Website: slack
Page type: billing-address
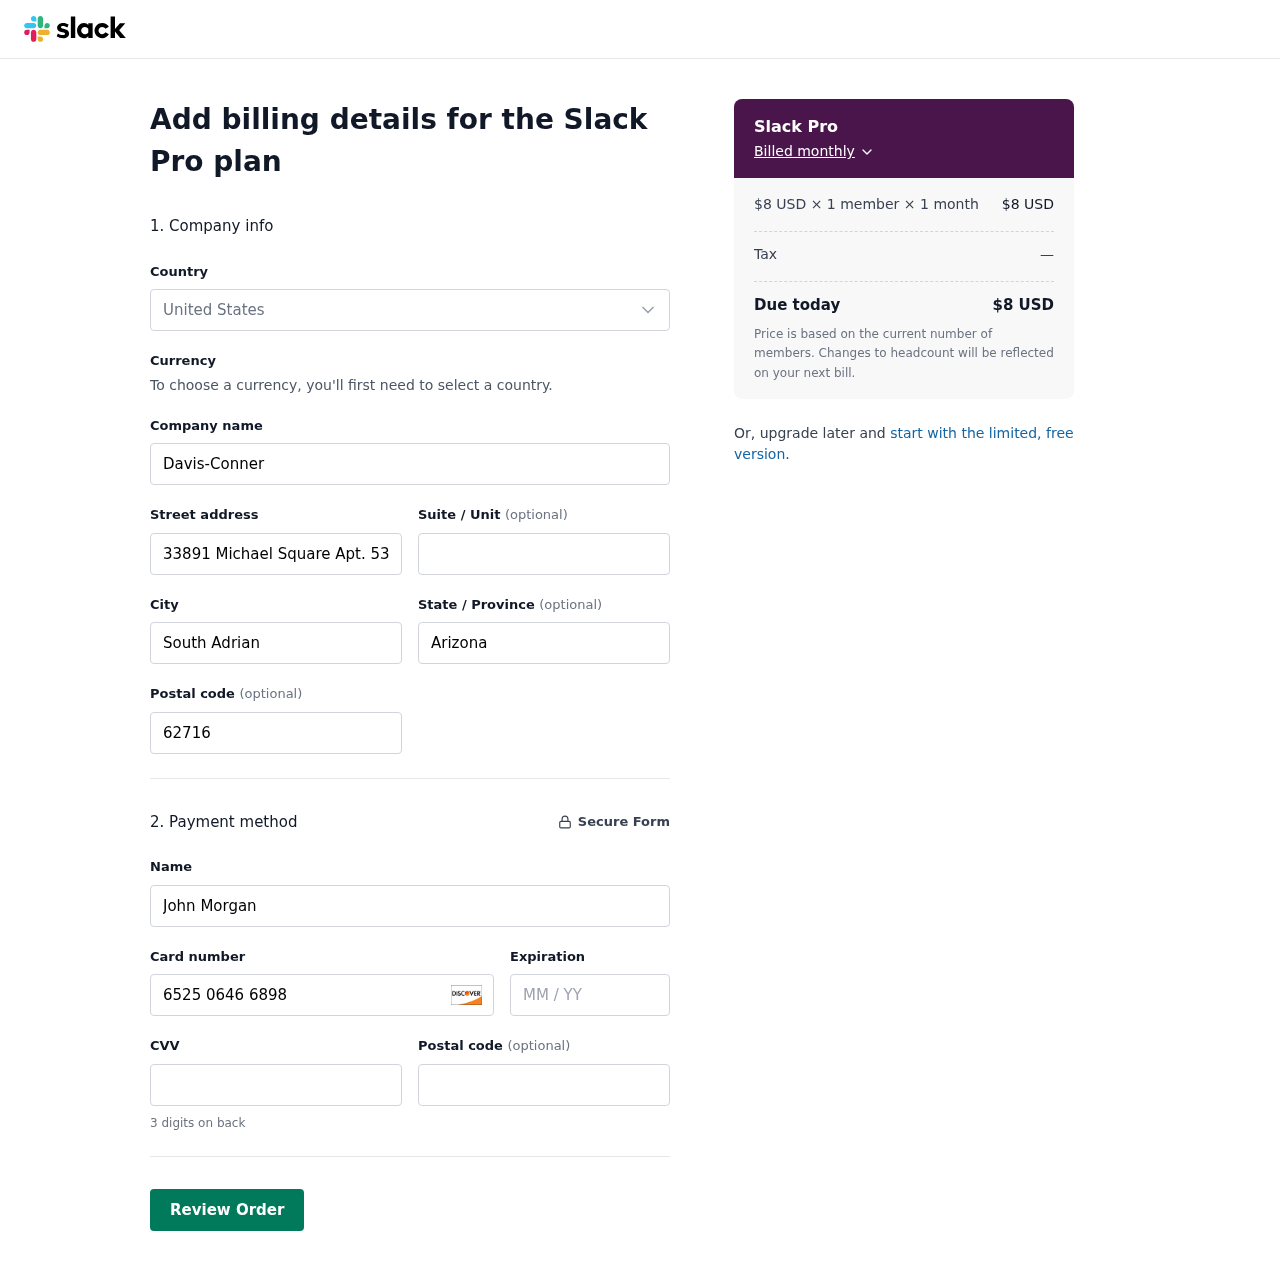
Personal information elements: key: PII_CARD_CVV
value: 855
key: PII_CARD_EXPIRY
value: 01/27
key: PII_CARD_NUMBER
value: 6525 0646 6898 7265
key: PII_CITY
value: South Adrian
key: PII_COMPANY
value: Davis-Conner
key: PII_COUNTRY
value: United States
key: PII_FULLNAME
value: John Morgan
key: PII_POSTCODE
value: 62716
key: PII_STATE
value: Arizona
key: PII_STREET
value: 33891 Michael Square Apt. 538
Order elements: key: ORDER_PLAN_PRICE
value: $8 USD
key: ORDER_NUM_MEMBERS
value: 1 member
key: ORDER_NUM_MONTHS
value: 1 month
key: ORDER_SUBTOTAL
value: $8 USD
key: ORDER_TAX
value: —
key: ORDER_TOTAL
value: $8 USD